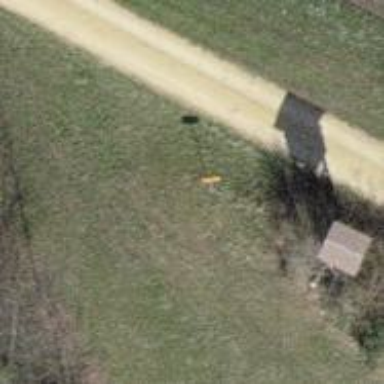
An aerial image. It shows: Pole with roof covering.